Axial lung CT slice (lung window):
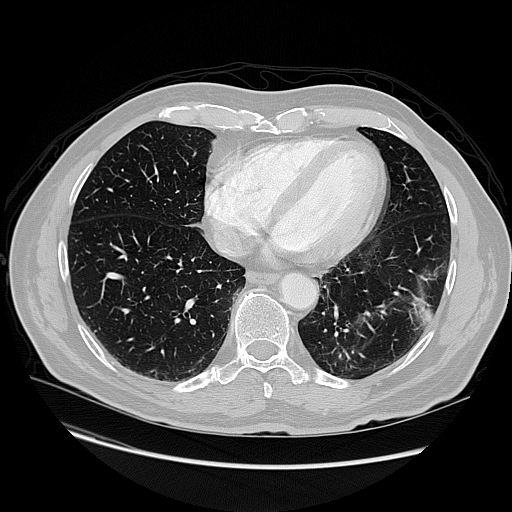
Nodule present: no